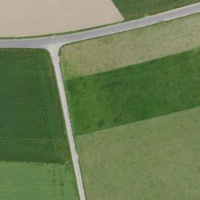
EUNIS habitat code: 52
Species observed at this site:
Sinapis alba